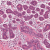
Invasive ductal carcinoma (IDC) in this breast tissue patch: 0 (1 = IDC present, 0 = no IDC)